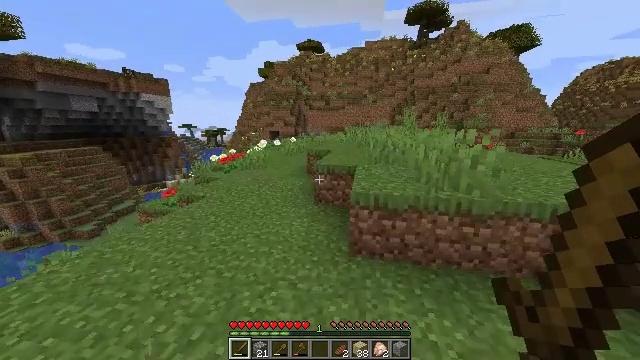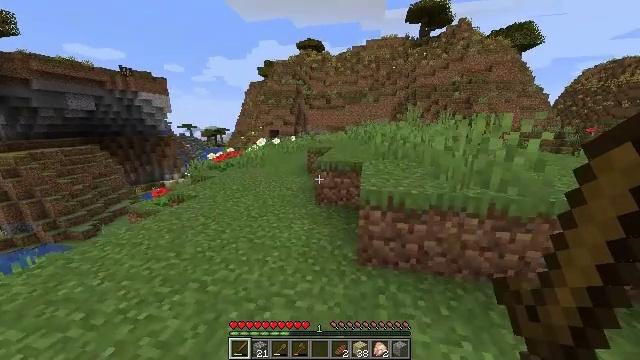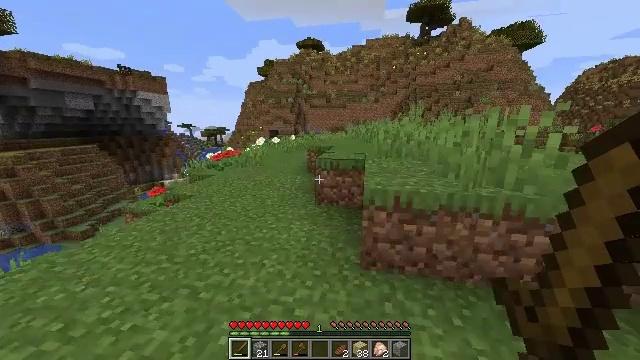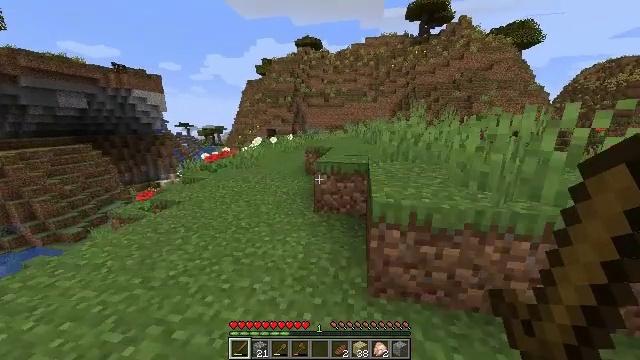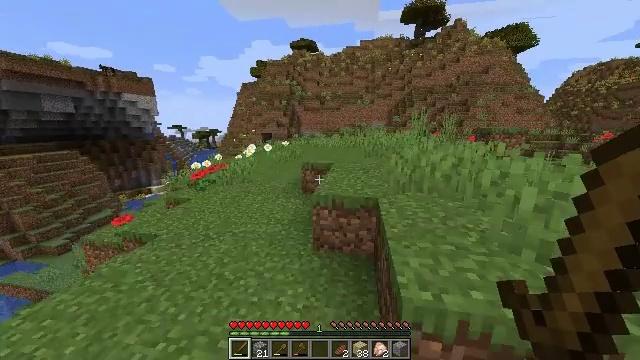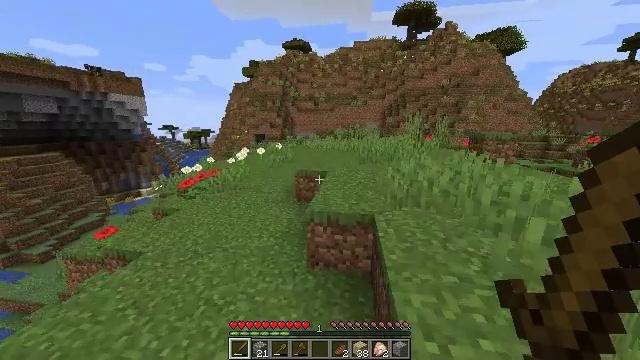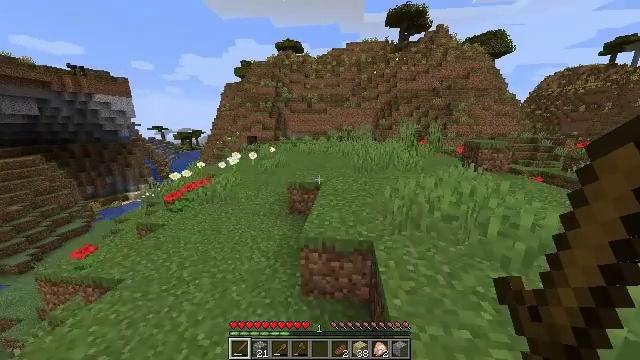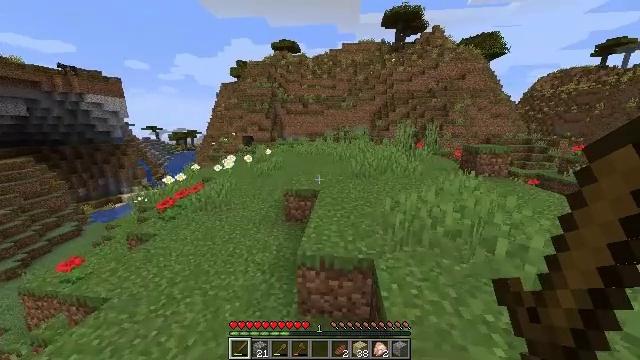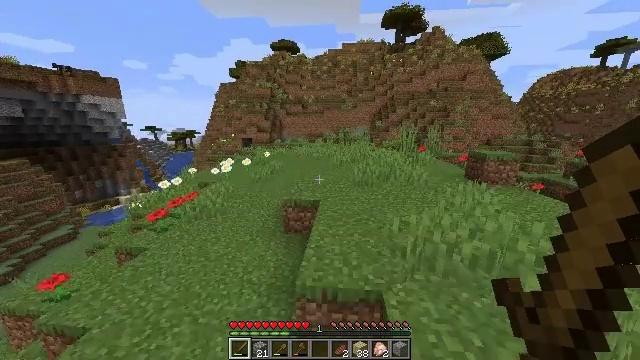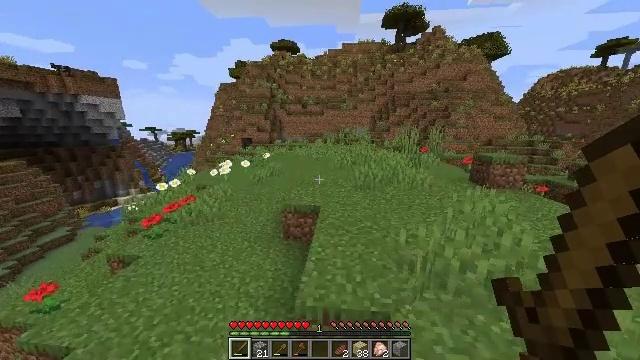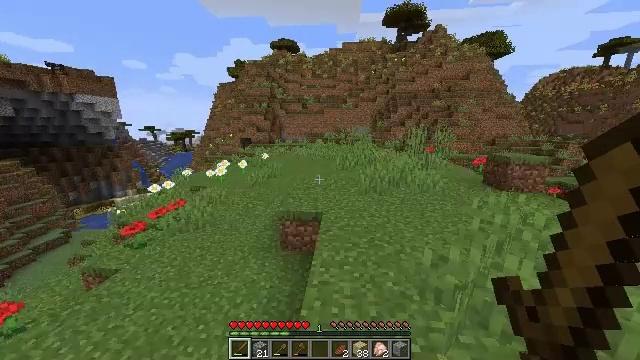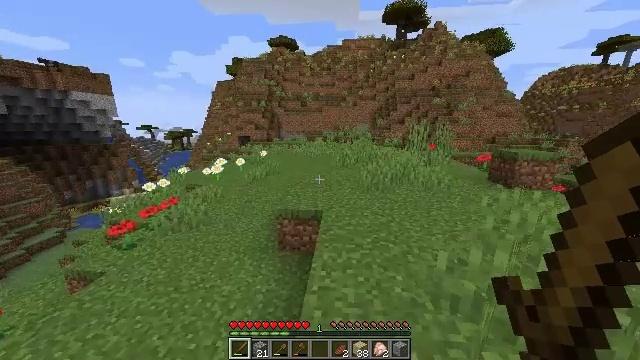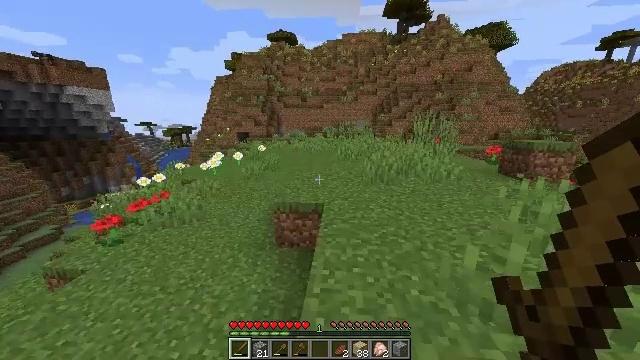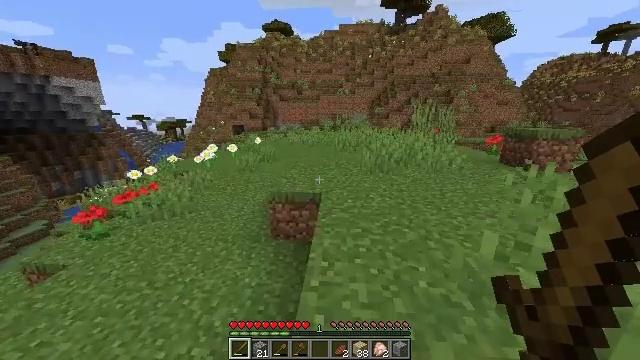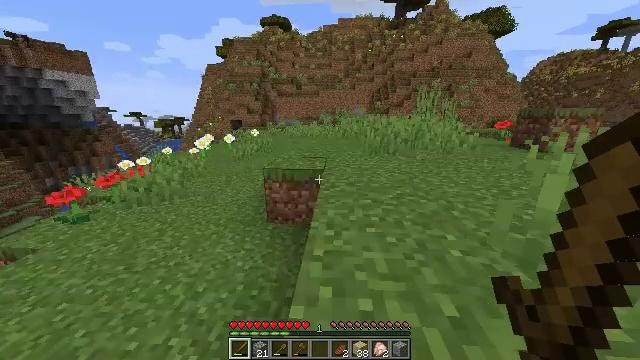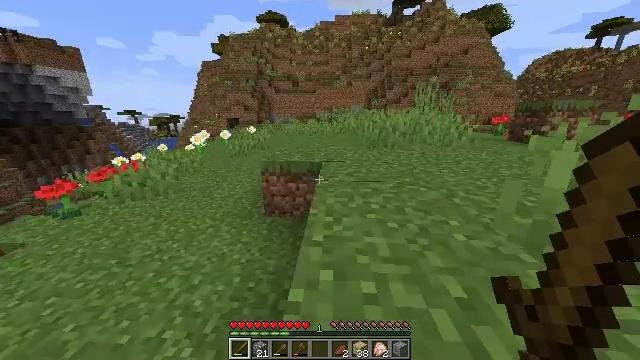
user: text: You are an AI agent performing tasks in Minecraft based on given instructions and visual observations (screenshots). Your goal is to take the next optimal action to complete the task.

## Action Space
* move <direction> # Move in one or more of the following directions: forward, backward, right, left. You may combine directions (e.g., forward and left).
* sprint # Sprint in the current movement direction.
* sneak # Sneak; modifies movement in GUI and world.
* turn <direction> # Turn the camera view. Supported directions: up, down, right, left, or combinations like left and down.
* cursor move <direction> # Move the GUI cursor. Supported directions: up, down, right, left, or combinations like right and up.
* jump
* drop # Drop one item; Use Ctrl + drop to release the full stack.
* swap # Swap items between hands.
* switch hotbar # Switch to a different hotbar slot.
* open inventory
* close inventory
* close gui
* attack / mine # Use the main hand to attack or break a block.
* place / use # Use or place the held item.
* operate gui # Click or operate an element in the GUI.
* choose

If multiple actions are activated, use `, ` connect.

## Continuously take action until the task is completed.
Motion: motion action
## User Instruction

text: Gather birch leaves using hands or shears.
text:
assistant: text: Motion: move forward, sprint, jump
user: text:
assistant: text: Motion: move forward, sprint, jump
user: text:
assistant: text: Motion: move forward, sprint, jump
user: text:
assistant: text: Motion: move forward, sprint, turn right, jump
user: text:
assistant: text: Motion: move forward, sprint, turn right, jump
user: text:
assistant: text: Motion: move forward, sprint, turn right, jump
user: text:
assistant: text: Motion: move forward, sprint, jump
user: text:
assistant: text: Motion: move forward, sprint, jump
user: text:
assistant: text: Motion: move forward, sprint, jump
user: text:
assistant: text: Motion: move forward, sprint, jump
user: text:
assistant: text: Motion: move forward, sprint, jump
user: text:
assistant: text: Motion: move forward, sprint, jump
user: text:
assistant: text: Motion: move forward, sprint, turn down
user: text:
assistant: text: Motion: move forward, sprint
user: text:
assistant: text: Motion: move forward, sprint
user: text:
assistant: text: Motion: move forward, sprint, turn right
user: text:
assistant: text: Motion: move forward, sprint, turn right
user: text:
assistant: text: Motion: move forward, sprint, turn right
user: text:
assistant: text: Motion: move forward, sprint, turn right
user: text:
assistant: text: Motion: move forward, sprint, turn right
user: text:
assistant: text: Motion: move forward, sprint, turn right, jump
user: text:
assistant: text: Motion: move forward, sprint, jump
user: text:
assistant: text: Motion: move forward, sprint, jump
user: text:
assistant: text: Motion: move forward, sprint, jump
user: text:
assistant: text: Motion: move forward, sprint, jump
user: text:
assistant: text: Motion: move forward, sprint, jump
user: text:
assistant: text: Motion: move forward, sprint, jump
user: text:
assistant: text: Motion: move forward, sprint, jump
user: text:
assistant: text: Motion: move forward, sprint, jump
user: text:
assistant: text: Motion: move forward, sprint